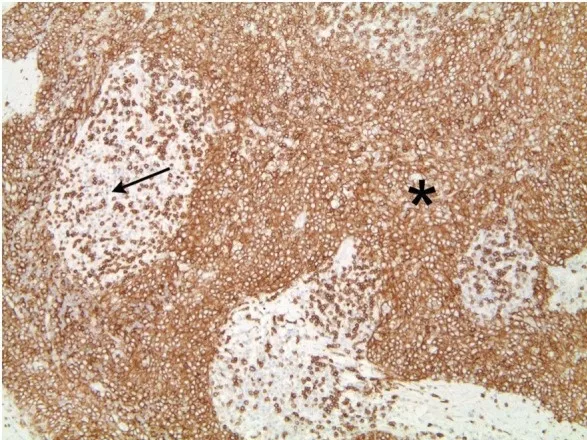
Tumors cells that demonstrate strong positivity to CD5, also marking background lymphocytes.
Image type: pathology (immunostaining)